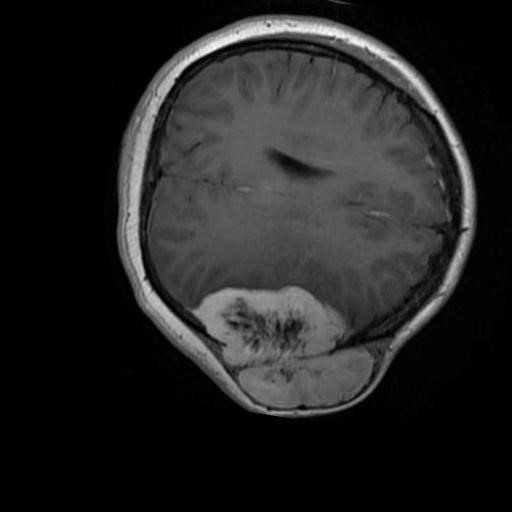
Label: brain_menin